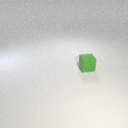
small green rubber cube